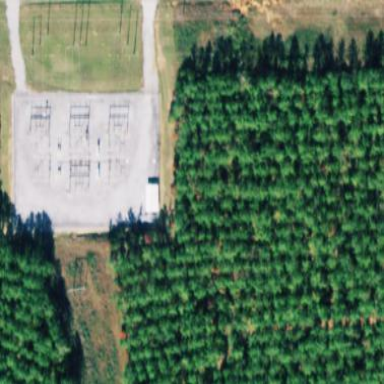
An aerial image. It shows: Substation for switching power equipment surrounded by fence.